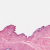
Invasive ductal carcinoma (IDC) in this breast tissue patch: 0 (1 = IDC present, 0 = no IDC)